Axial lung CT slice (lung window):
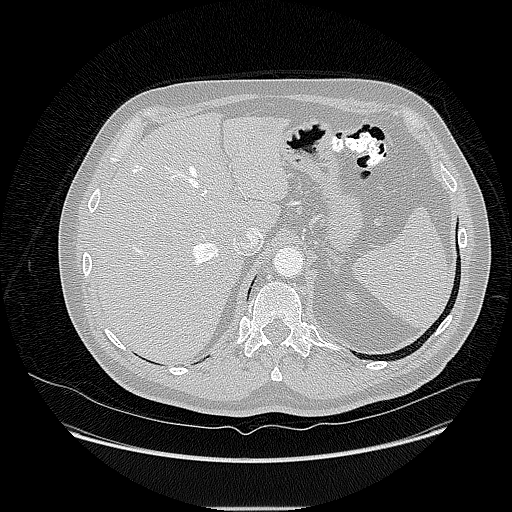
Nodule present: no